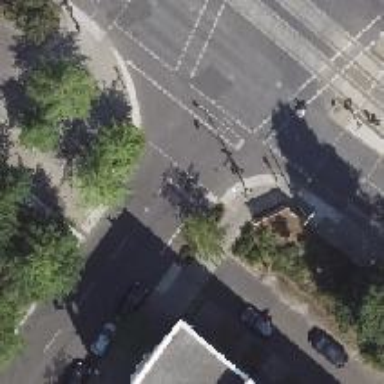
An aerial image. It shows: Road crossing with traffic signals.